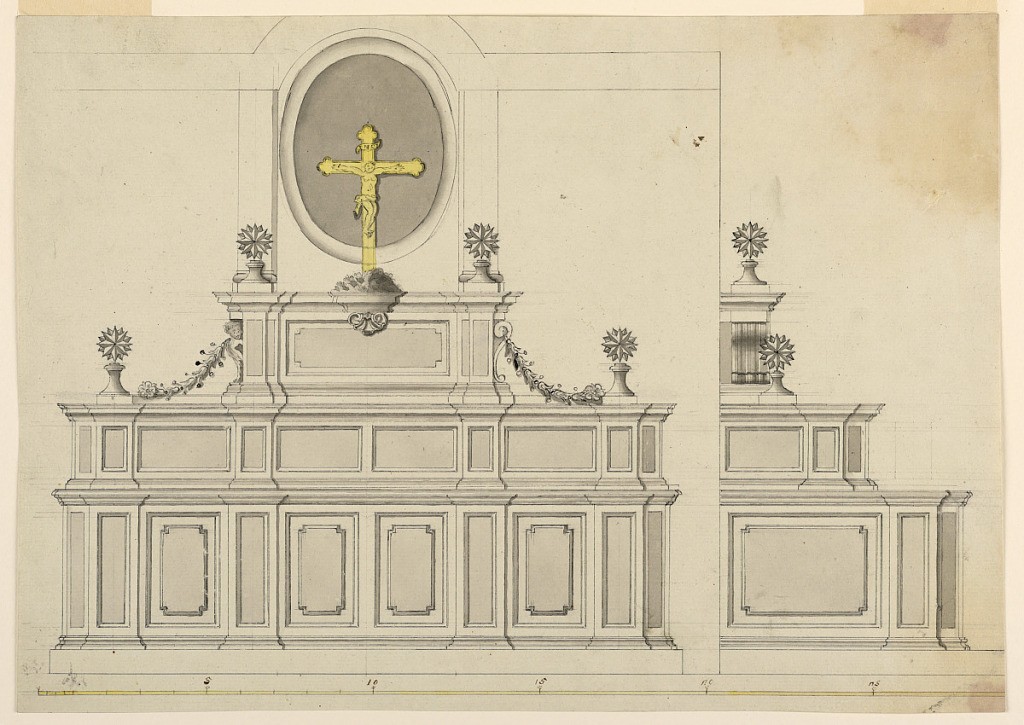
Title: Project for a Case in a Vestry with Alternative Suggestions
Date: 1770–1800
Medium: Graphite, pen and black ink, brush and watercolor on paper
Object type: Drawing
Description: Measured elevation with alternative suggestions. Front and side view shown. At top, a crucifix in yellow watercolor.